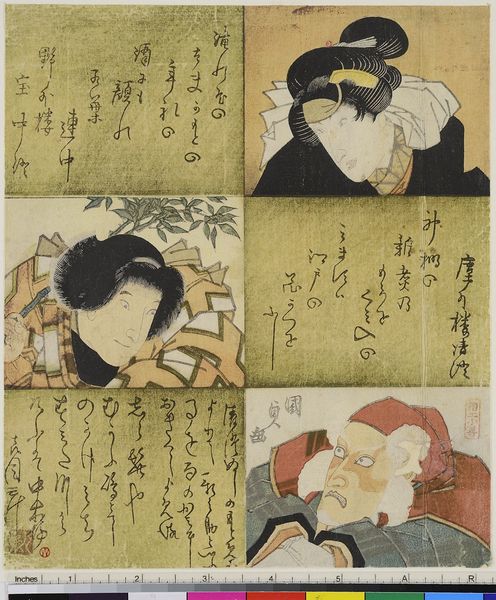
Künstler: Utagawa Kunisada
Standort: Hamburg
Institution: Museum für Kunst und Gewerbe Hamburg
Schlagwörter: holzschnitt, druckgraphik, druckgrafik, literatur, leben, gedicht, zeit, schauspieler, farbholzschnitt, schauspielerin, lebensalter, holzschnitte, kabuki, edo, japanische kunst, reproduktionen, dichtkunst, druckerzeugnisse, blindprägedruck, blinddruck, surimono